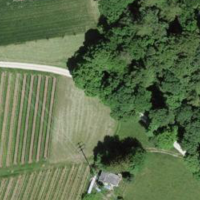
EUNIS habitat code: 40
Species observed at this site:
Melittis melissophyllum